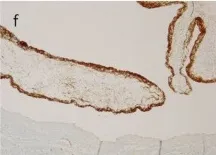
Few cells instead were positive for anti-Actin [40x in.
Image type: pathology (immunostaining)